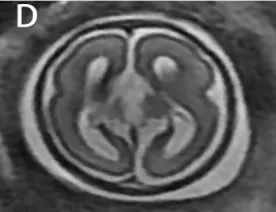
Three different sections of the two cases. (A-C) Case 1. 2).
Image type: radiology (mri)